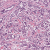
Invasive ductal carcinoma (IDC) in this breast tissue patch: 1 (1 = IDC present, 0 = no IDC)